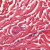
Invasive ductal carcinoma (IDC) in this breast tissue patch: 0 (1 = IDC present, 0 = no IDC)